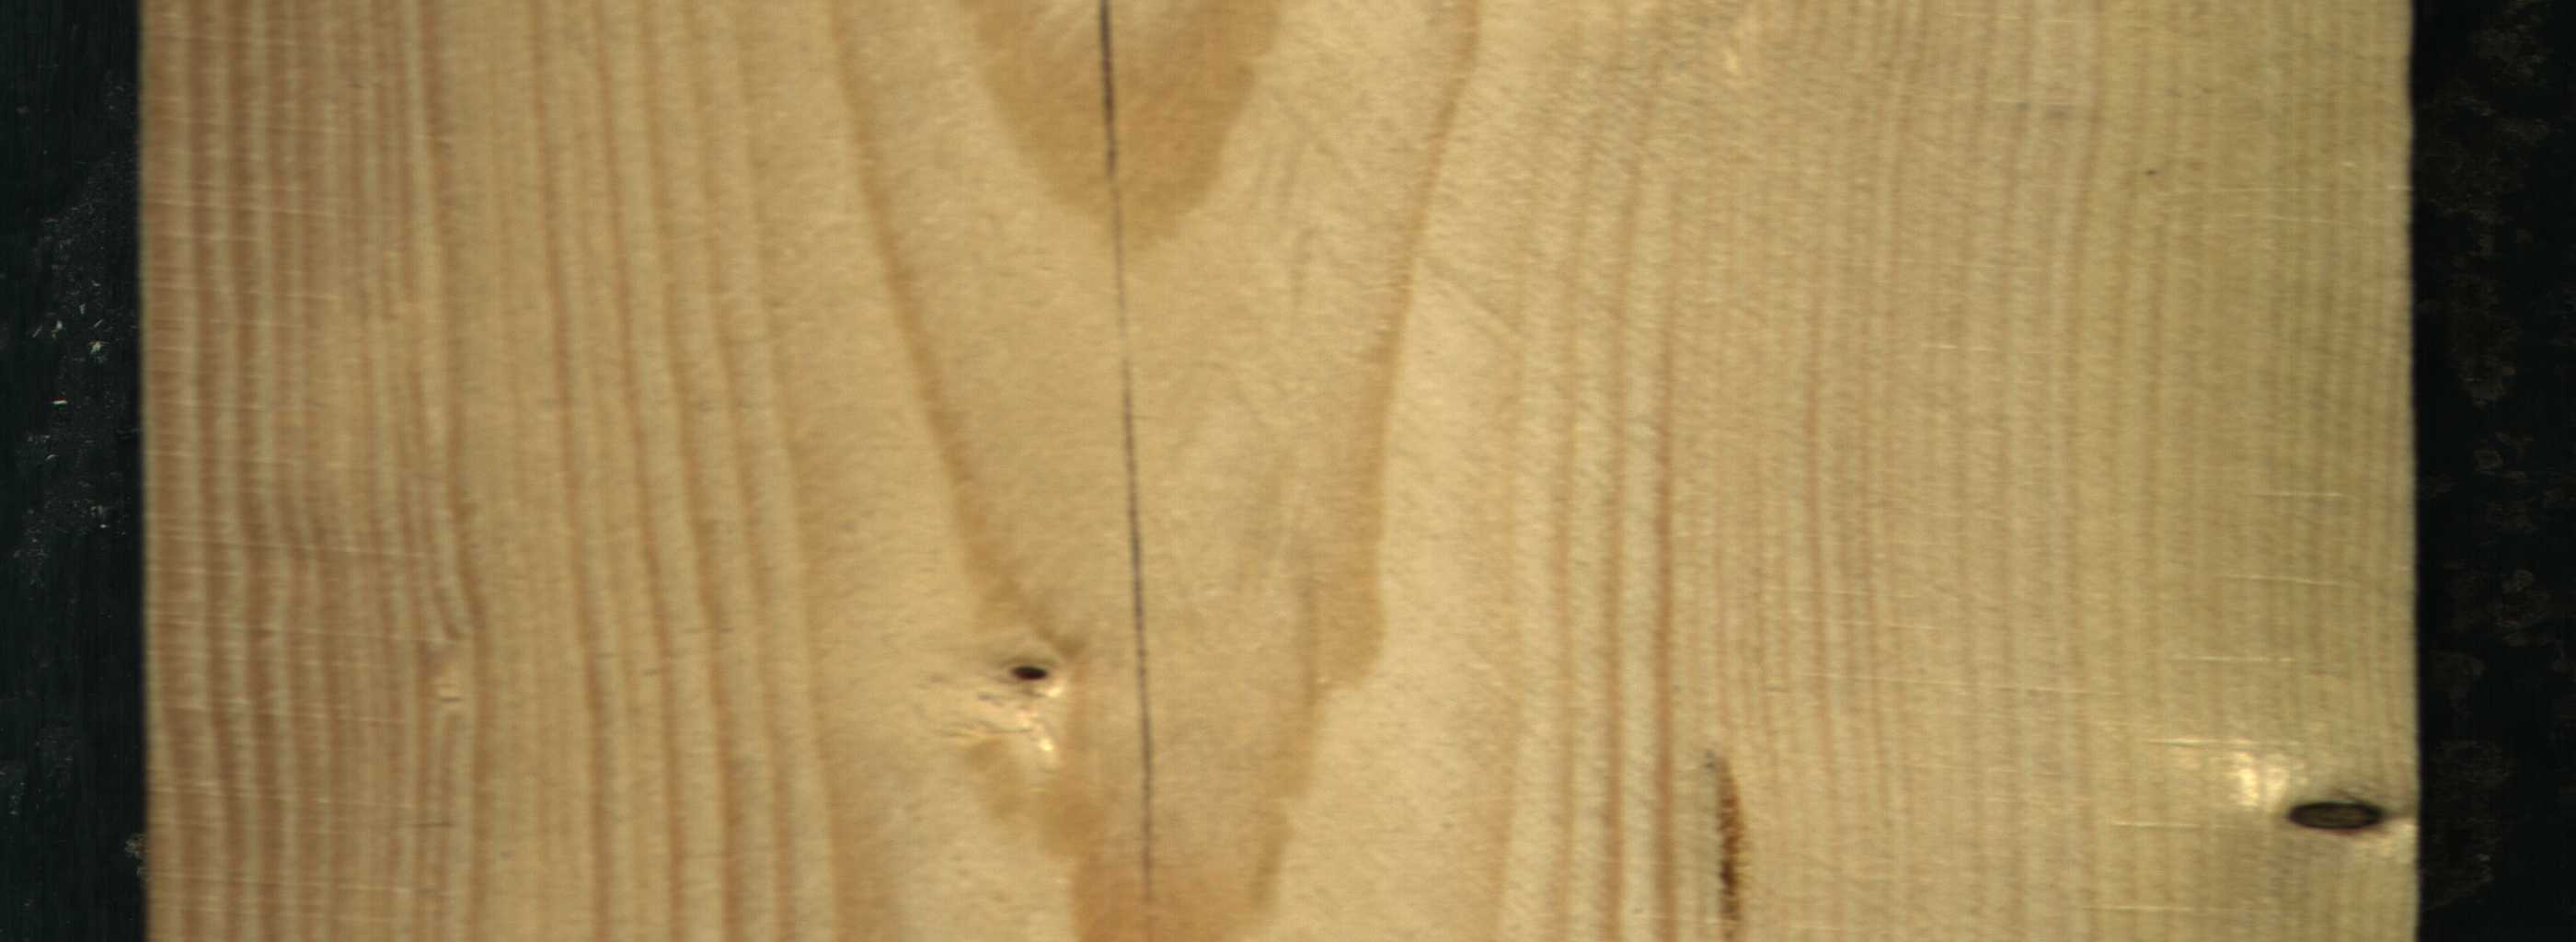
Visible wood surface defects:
resin
Crack
Dead_Knot
Dead_Knot